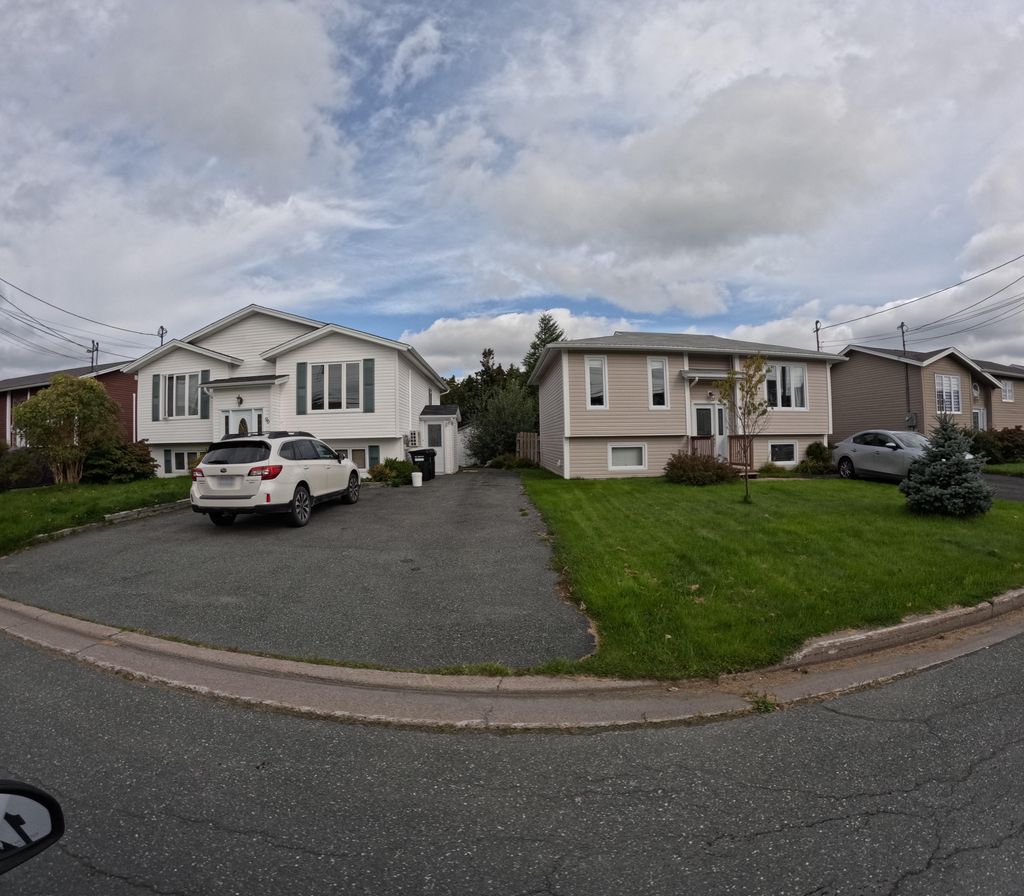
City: st_johns